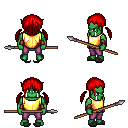
a pixel art fantasy rpg character, male body template, orc, green skin, gold chest armor, magenta pants, red twin-tailed hairstyle, leather bracers, gray slippers, spear, four views (front, back, left, right), 2x2 character sprite sheet, small pixel art, hard edges, no anti-aliasing